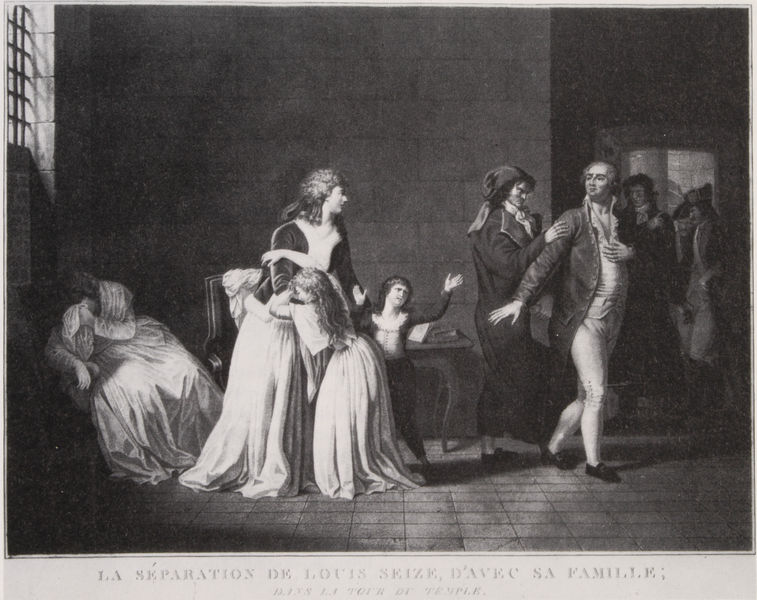
Titel: Die Trennung Ludwigs XVI. von seiner Familie
Standort: Paris
Institution: Bibliothèque Nationale.
Schlagwörter: dunkel, gemälde, mann, schatten, weiß, frauen, menschen, mädchen, sitzen, damen, fenster, frankreich, frau, frisur, geste, grau, haar, hell, hut, kleid, kleider, licht, männer, paris, raum, schwarz, stuhl, stühle, szene, tisch, tische, tür, zeichnung, zimmer, dame, haus, tuch, herren, rock, alt, gericht, jacke, wand, arme, blicke, falten, geschichte, stehen, steine, trauer, gesten, herr, hände, innenraum, tischbein, gehen, gitter, boden, haare, adel, familie, kind, mutter, vater, locken, rokoko, kinder, perücke, schrift, bücher, papier, umarmung, röcke, schuhe, verlassen, mauer, grafik, hof, französisch, historienbild, könig, soldaten, trennung, faltenwurf, gehrock, weste, gestalt, wände, fussboden, eingang, fugen, greis, abschied, weinen, druck, schwarz-weiß, radierung, stich, fliesen, häscher, illustration, revolution, text, uniform, verhaftung, soldat, bleistift, kacheln, gemäuer, taschentuch, verzweiflung, gefängnis, kerker, zelle, sicht, brief, gitterfenster, schmerz, karg, flehen, empfang, weggehen, kniebundhose, persönlichkeit, empire, steinboden, gefangener, kupferstich, töchter, drama, rhetorisch, französische revolution, sohn, klagen, historisch, vorraum, kummer, louis, bastille, louis xvi, klage, lcoken, abführen, zusammenbrechen, begebenheit, roman, ludwig xvi, louis seize, künig, haft, marriage, ehekrieg, gritter, schabkunst, schuje, ludwig 16, verzweifelte frauen, vornehmer herr, der sich abwendet, skizk, verstoßene frau, saalt, seperation